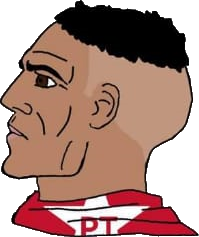
Label: 4_Yes_Chad